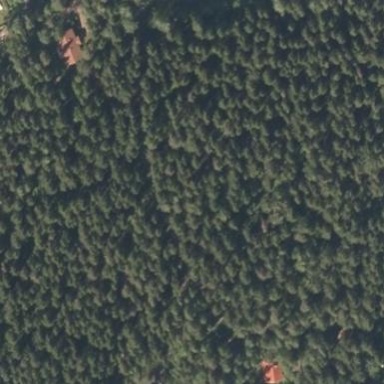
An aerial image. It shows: Forest area predominantly covered with needle-leaved trees.